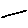
Label: line